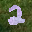
Label: 2